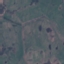
Land use / land cover class: Pasture